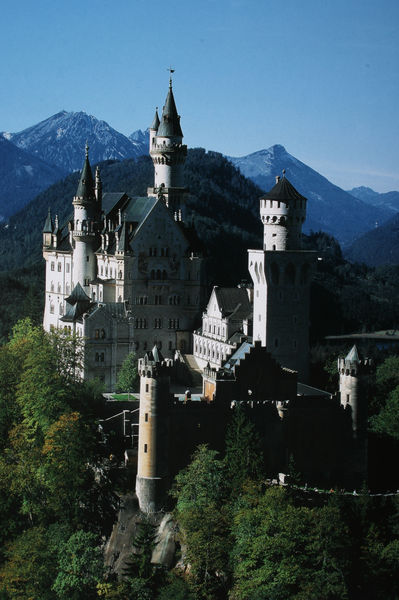
Titel: Schloss Neuschwanstein, Ansicht von Südosten
Künstler: Georg Dollmann
Standort: Schwangau
Institution: Schloss Neuschwanstein
Schlagwörter: baum, berg, blau, felsen, himmel, schatten, weiß, bäume, grün, landschaft, see, fenster, hintergrund, licht, schwarz, säulen, anlage, dach, gebäude, park, schloss, architektur, spitze, sonne, spitzen, wald, turm, deutschland, fahne, abhang, berge, gebirge, gipfel, dächer, mauer, bergkette, farbe, hof, romantik, wehr, könig, zinnen, foto, fotografie, photographie, burg, bayern, türme, alpen, photo, farbfoto, märchen, oberbayern, historismus, graben, nibelungen, etagen, geschosse, hänge, postkarte, stockwerke, ludwig, rundtürme, turn, hochragen, ludwig ii, ludwig ii., märchenschloss, neuschwannstein, neuschwanstein, schloss neuschwanstein, trum, sissi, könig ludwig, schlosshof, bergr, brün, einfriedung, schwanstein, burgzinnen, lugwig ii., säuling, könig ludwik, ludwig ii von bayern, walt disney, touristenmagnet